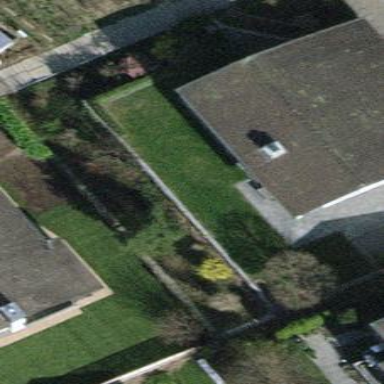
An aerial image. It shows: Detached building.